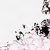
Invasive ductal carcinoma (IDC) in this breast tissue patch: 0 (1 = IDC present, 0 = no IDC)